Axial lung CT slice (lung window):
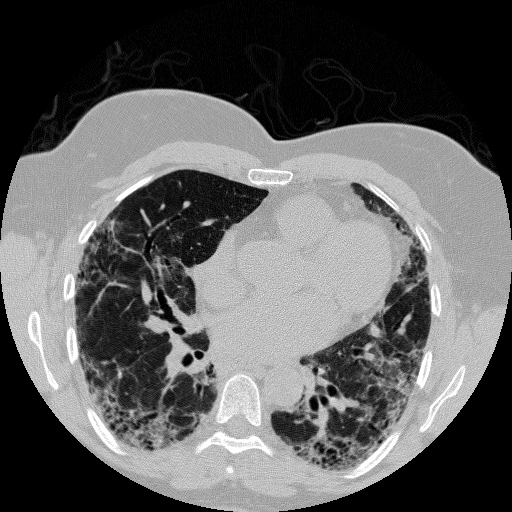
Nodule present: no